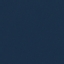
Land use / land cover: SeaLake